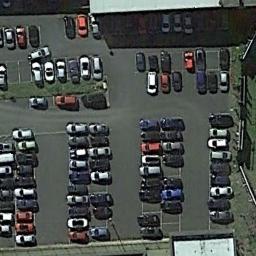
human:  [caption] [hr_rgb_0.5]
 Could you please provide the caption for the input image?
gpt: There is a white building by the parking lot .

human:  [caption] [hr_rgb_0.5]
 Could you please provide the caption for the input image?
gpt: The parking lot has some neatly arranged cars of different colors .

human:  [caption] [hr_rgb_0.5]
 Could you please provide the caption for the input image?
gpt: There are many different colored cars in the parking lot .

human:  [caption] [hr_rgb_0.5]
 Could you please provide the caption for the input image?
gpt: The parking lot is full of cars next to some buildings .

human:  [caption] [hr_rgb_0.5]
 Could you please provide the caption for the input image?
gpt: There are many cars on the parking lot .